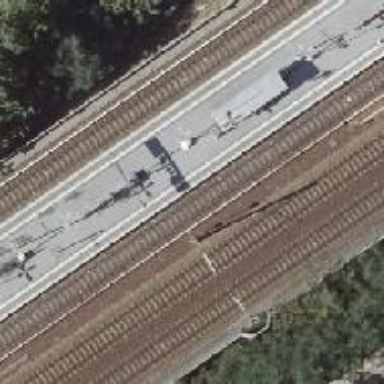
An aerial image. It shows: Solitary milestone along the railway.